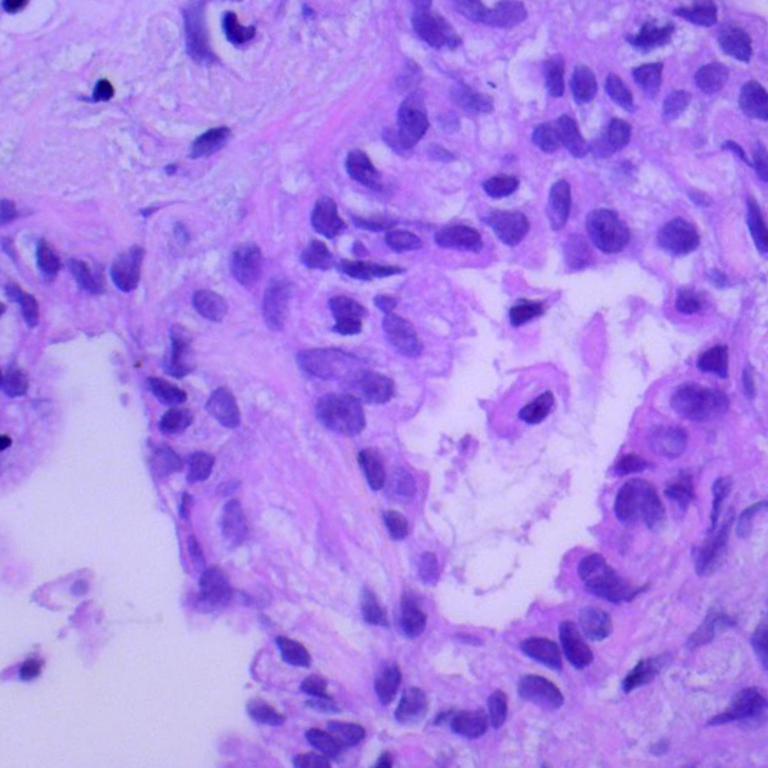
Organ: lung
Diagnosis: adenocarcinomas